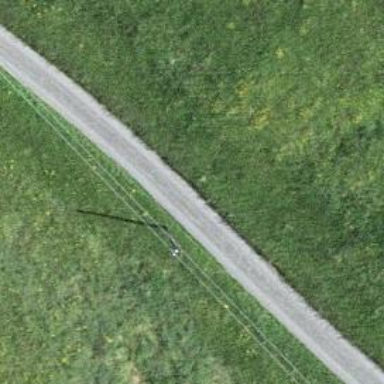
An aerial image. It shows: Minor power line.